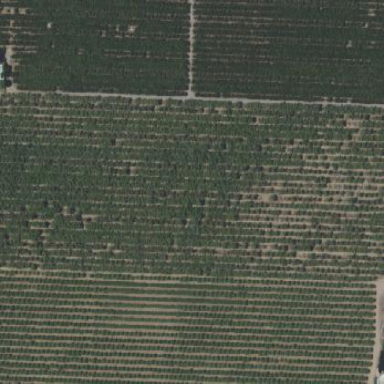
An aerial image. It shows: Orchard.